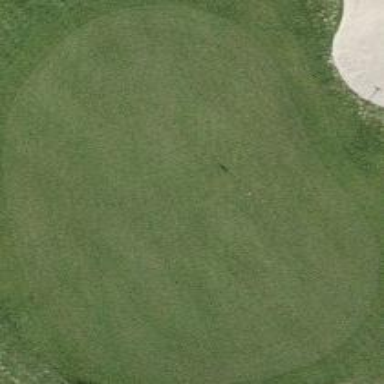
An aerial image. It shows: Golf green.